Interaction volume radius: 10 \u00c5
Interaction volume height: 15 \u00c5
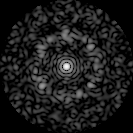
Disorder parameter: 0.7712